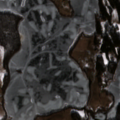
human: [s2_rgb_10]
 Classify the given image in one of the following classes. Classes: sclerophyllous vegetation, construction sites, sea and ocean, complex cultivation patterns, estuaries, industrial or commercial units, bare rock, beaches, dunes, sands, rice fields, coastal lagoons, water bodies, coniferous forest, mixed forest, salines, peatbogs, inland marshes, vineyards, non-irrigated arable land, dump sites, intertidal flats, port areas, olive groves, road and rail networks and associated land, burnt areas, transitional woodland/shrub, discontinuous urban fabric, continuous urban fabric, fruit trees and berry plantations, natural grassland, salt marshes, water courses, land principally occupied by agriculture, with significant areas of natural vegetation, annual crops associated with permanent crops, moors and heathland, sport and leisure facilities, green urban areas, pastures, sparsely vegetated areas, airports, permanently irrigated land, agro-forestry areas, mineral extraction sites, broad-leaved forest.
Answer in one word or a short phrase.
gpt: non-irrigated arable land, land principally occupied by agriculture, with significant areas of natural vegetation, broad-leaved forest, coniferous forest, water bodies